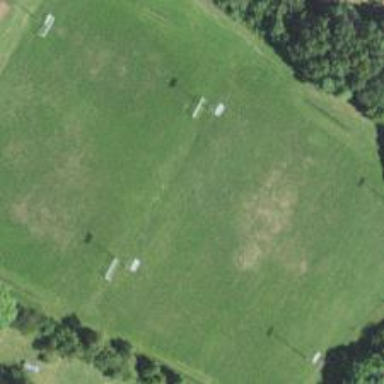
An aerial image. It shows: Soccer pitch for outdoor sports and leisure activities.